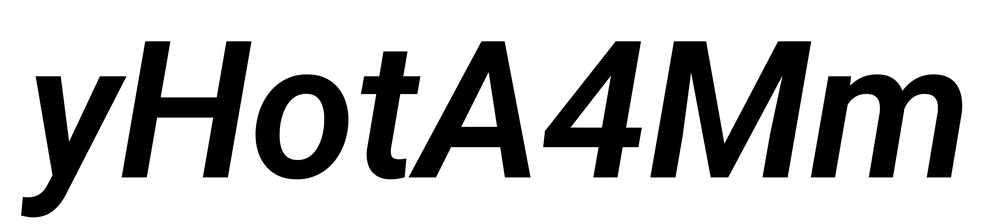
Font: Roboto-Italic_SemiBold_Italic